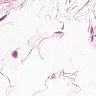
Metastatic tissue present: no